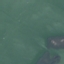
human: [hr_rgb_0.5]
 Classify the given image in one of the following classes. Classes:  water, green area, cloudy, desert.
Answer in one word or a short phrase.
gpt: water